九年级 · 度量几何学
如图，不能说明 $\triangle A B C \sim \triangle A C D$ 的一组条件是（～）

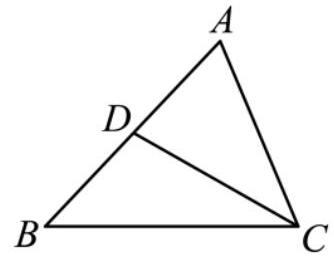
A. $\angle B=\angle A C D$
B. $\angle A D C=\angle A C B$
C. $A C^{2}=A D \cdot A B$
D. $\frac{A D}{A C}=\frac{D C}{B C}$

答案: D
解析: 根据相似三角形的判定逐一进行判断即可.

【详解】解: $\because \angle B=\angle A C D, \angle A=\angle A$,

$\therefore \triangle A B C \sim \triangle A C D$, 故选项 $\mathrm{A}$ 不符合题意;

$\because \angle A D C=\angle A C B, \angle A=\angle A$,
$\therefore \triangle A B C \sim \triangle A C D$, 故选项 B 不符合题意;

$\because A C^{2}=A D \cdot A B$

$\therefore \frac{A C}{A D}=\frac{A B}{A C}$,

$\because \angle A=\angle A$,

$\therefore \triangle A B C \sim \triangle A C D$, 故选项 $C$ 不符合题意;

$\angle A$ 不是已知的比例线段的夹角, 故不能判定 $\triangle A B C \sim \triangle A C D$, 故选项 D 符合题意.

故选: D.

【点睛】本题主要考查了相似三角形的判定, 熟练掌握相似三角形的判定是解题的关键.